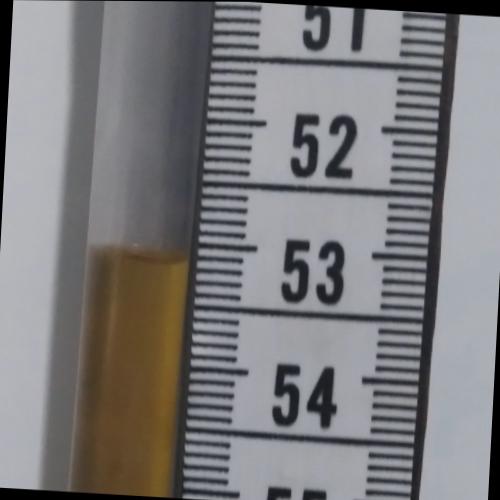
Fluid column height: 53.1 cm